Field crop: maize
Growth stage: 2
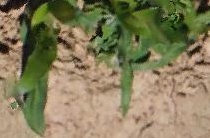
Species: maize